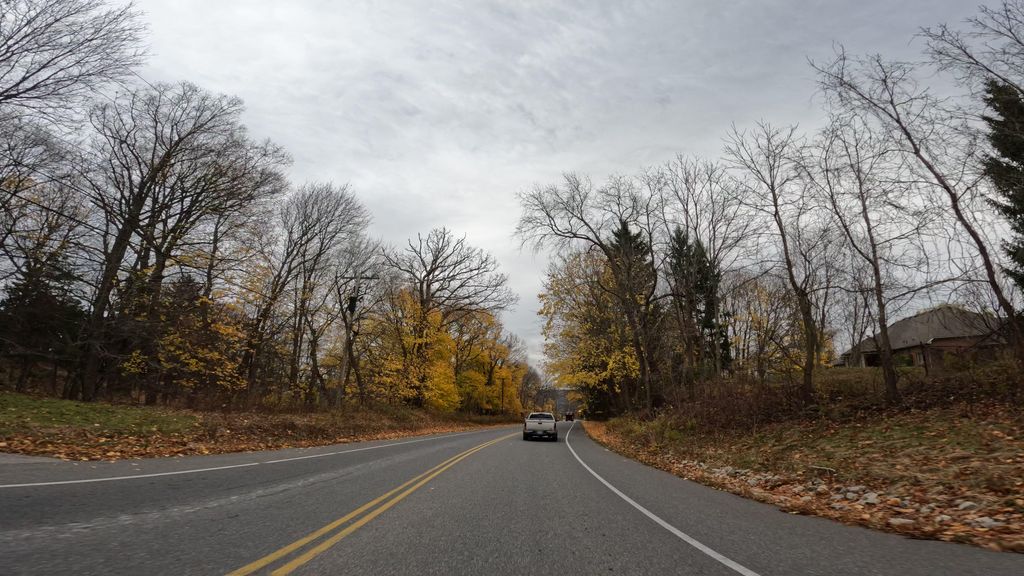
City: hamilton